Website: apple
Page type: customer-info-address
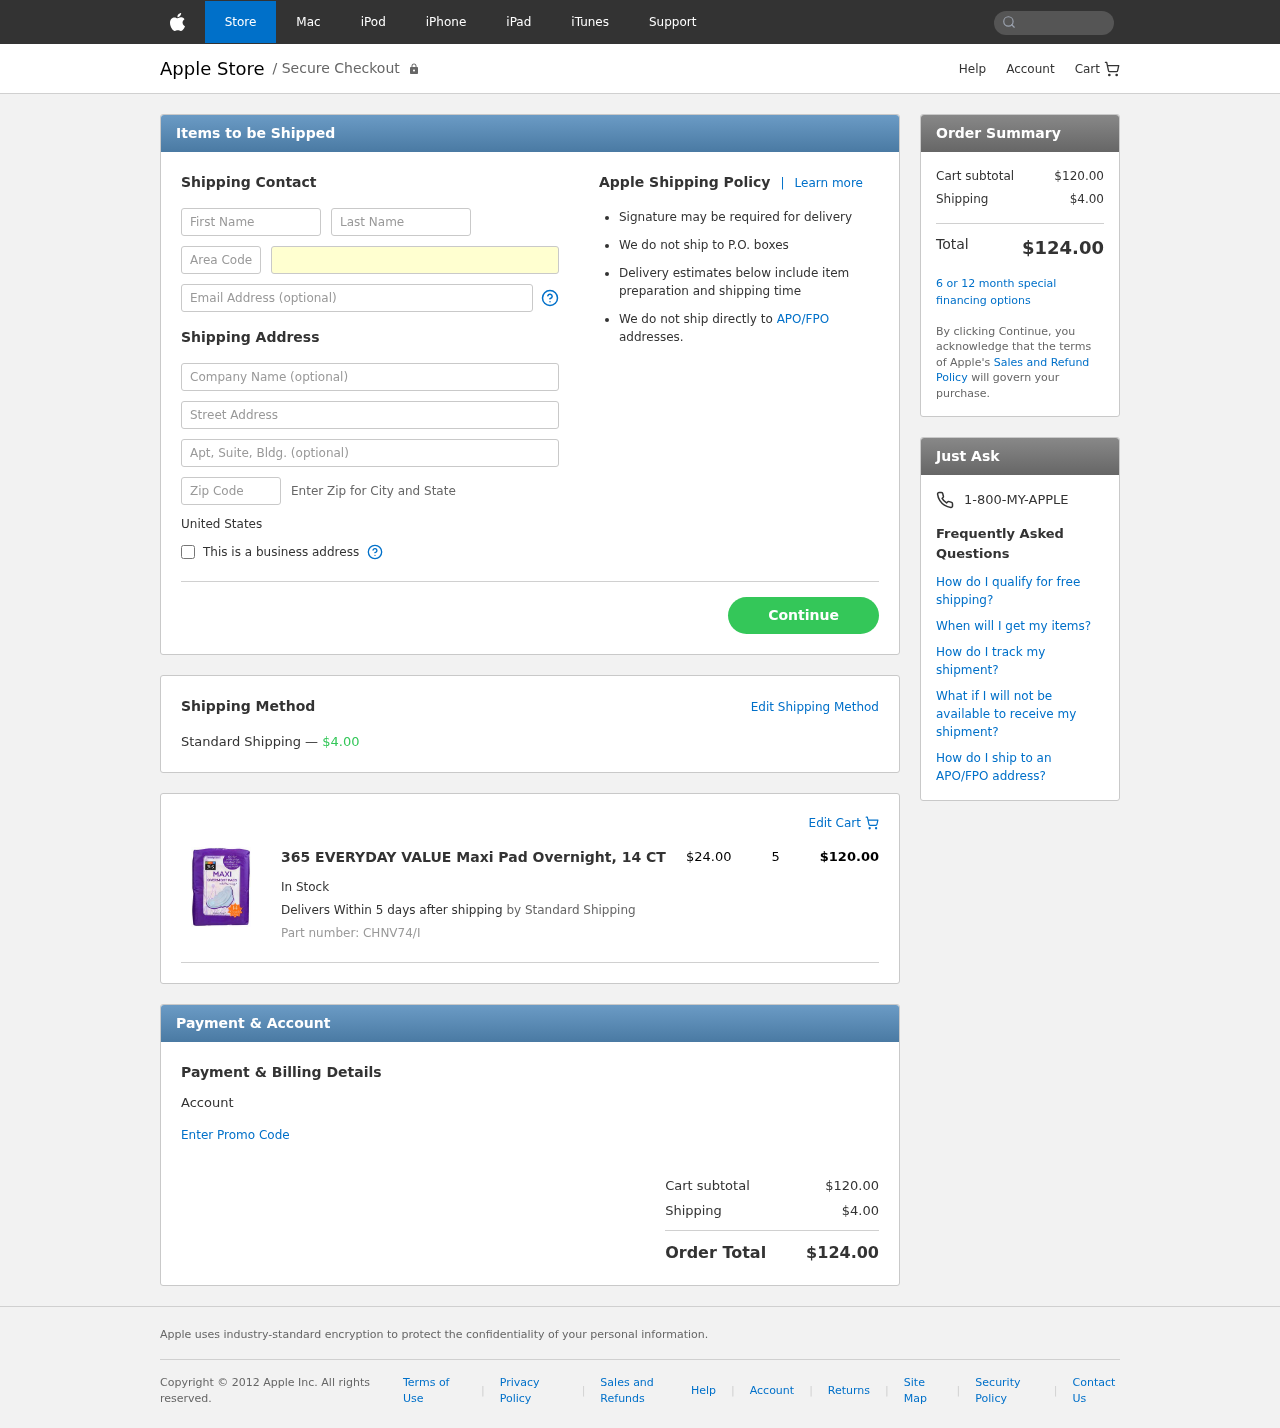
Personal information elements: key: PII_COUNTRY
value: United States
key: PII_FIRSTNAME
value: Nicholas
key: PII_LASTNAME
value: Holmes
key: PII_PHONE_AREA
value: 668
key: PII_PHONE_LINE
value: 2966
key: PII_EMAIL
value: nicholasholmes@gmail.com
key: PII_COMPANY
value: Hill Group
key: PII_STREET
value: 75576 Dana Villages
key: PII_STREET2
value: Apt. 560
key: PII_POSTCODE
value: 92952
Product elements: key: PRODUCT1_NAME
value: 365 EVERYDAY VALUE Maxi Pad Overnight, 14 CT
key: PRODUCT1_PRICE
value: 24
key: PRODUCT1_QUANTITY
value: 5
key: PRODUCT1_SKU
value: CHNV74/I
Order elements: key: ORDER_SHIPPING_COST
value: $4.00
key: ORDER_ITEM_TOTAL
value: $120.00
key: ORDER_SUBTOTAL
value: $120.00
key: ORDER_TOTAL
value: $124.00